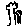
Label: tree